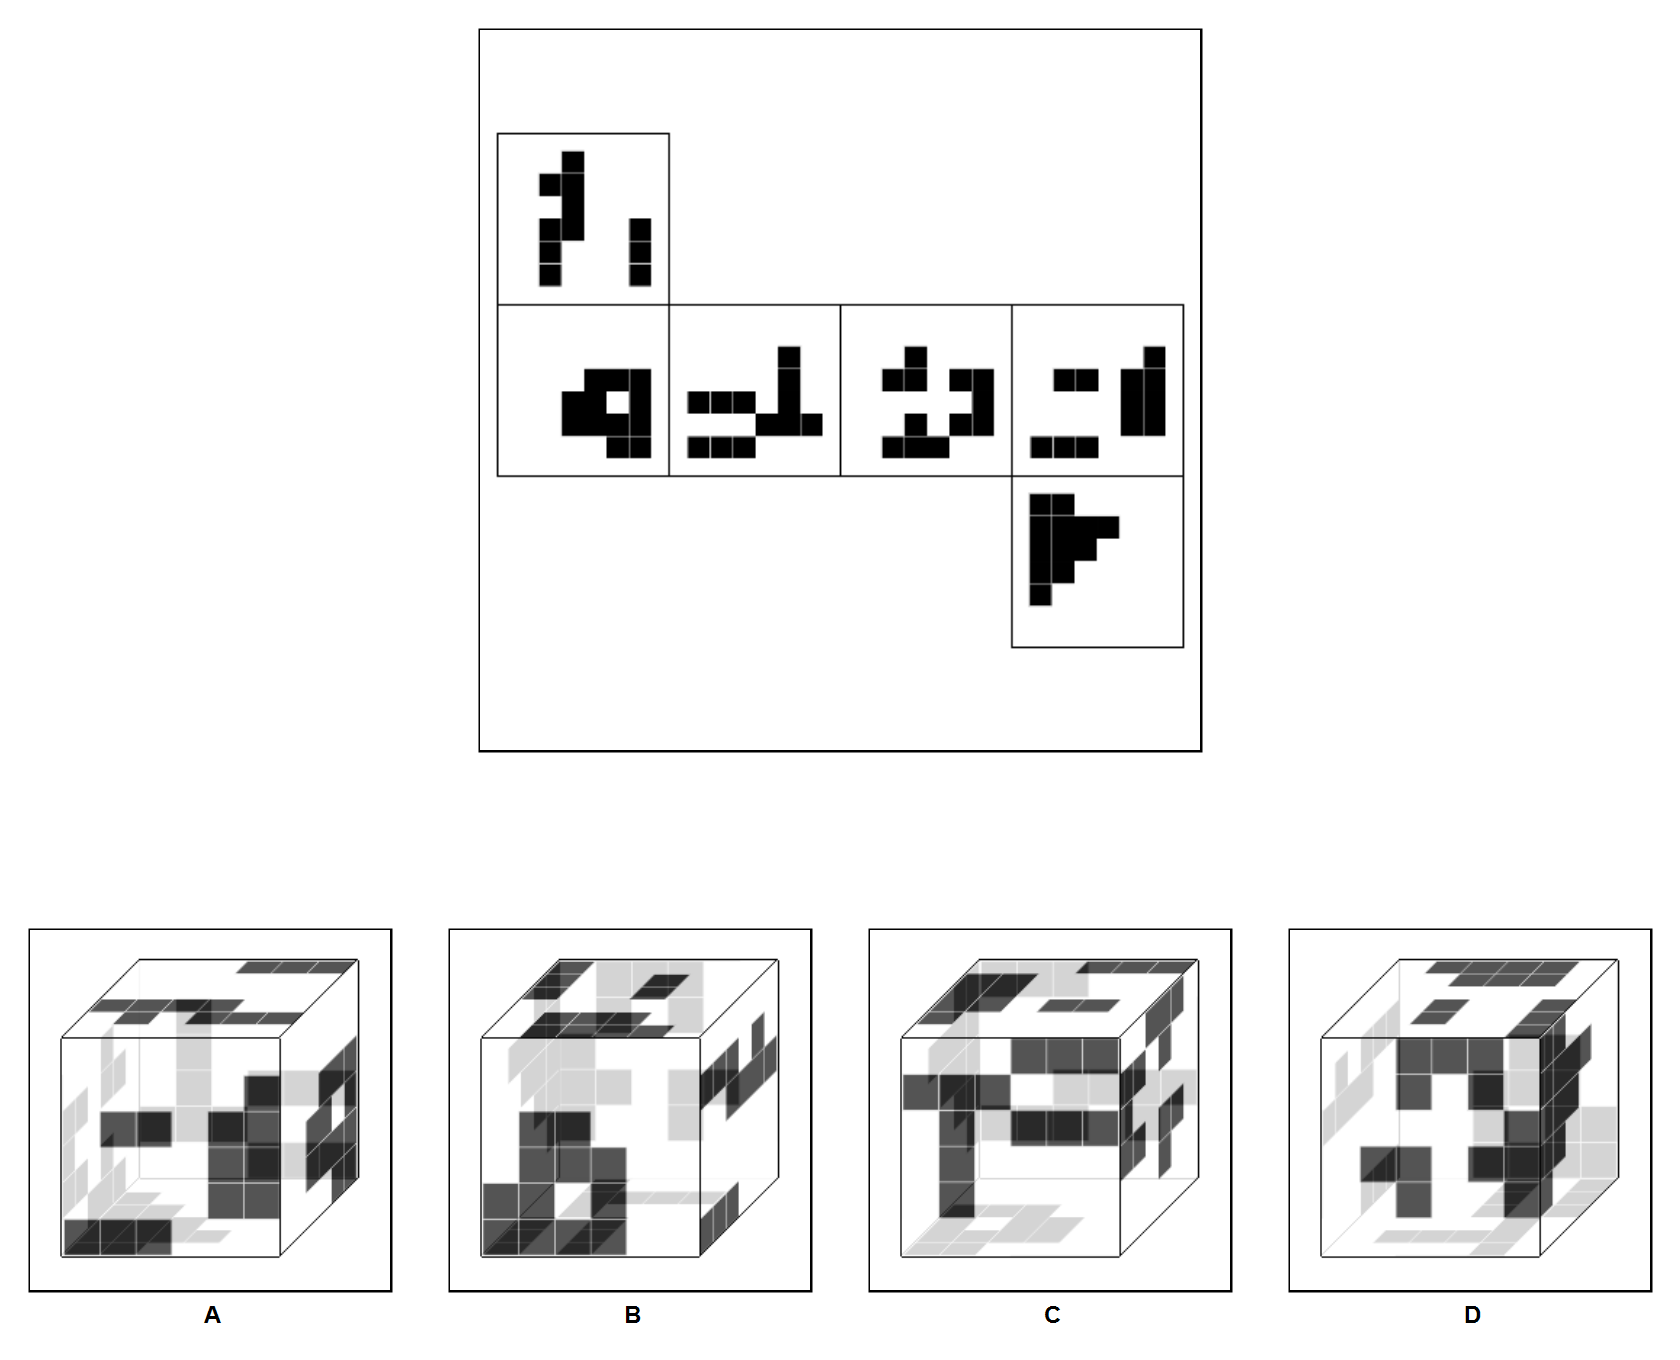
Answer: C